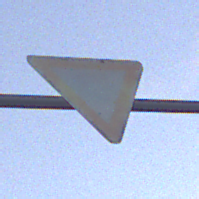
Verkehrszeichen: VorfahrtGewaehren
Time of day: SunriseSunset
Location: Outdoor (RoadRail)
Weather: PartlyCloudy
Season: NotSpecified
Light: Natural